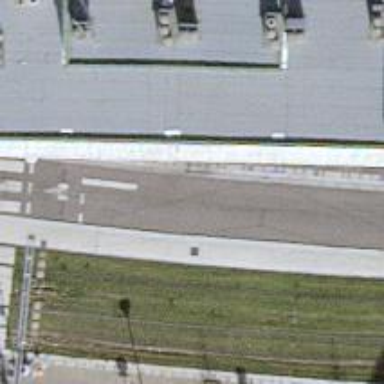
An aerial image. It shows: Bicycle parking area with bollard.